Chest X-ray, AP view. Patient: 39 years old, sex F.
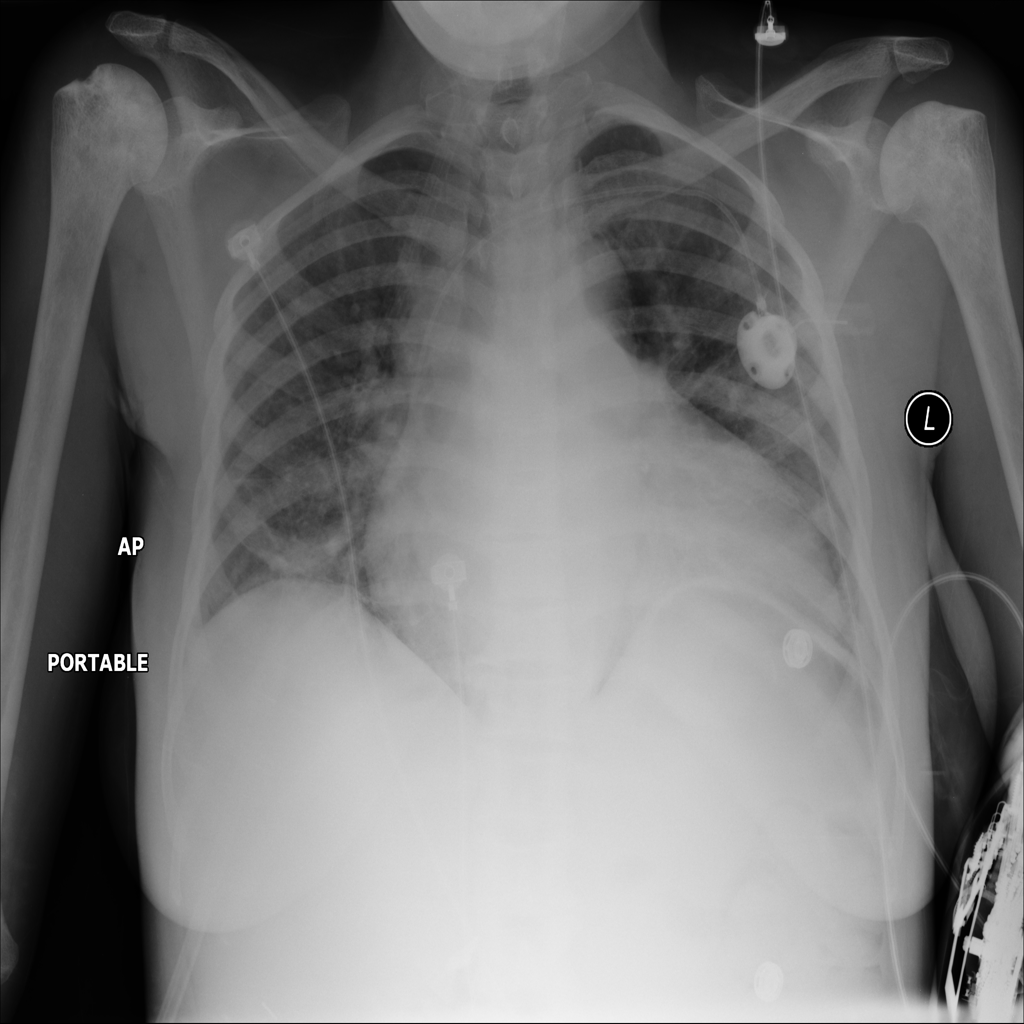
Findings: Cardiomegaly